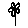
Label: flower